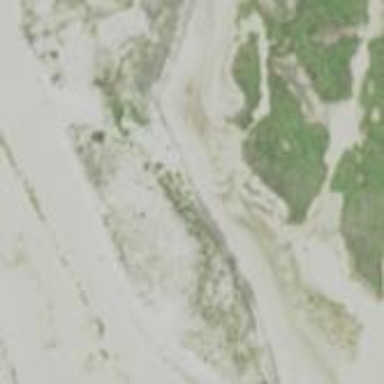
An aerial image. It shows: Sandy dune with natural beauty.